Question: I am writing a simple rendering program using OpenGL 3.3.
I have following lines in my code (which should enable depth test and culling):
'''
glEnable(GL_DEPTH_TEST);
glDepthFunc(GL_LESS);
ExitOnGLError("ERROR: Could not set OpenGL depth testing options");
glEnable(GL_CULL_FACE);
glCullFace(GL_BACK);
glFrontFace(GL_CCW);
ExitOnGLError("ERROR: Could not set OpenGL culling options");
'''
However after rendering I see the following result:

As you can see the depth test does not seem to work. What am I doing wrong? Where I should look for the problem?
Some information that may be useful:
- - - - <URL>
Finally got it working! As it turns out I was not creating the buffer for depth rendering.
When I replaced this code (buffers initialization):
'''
glGenFramebuffers(1, &mainFrameBufferId);
glGenRenderbuffers(1, &renderBufferId);
glBindRenderbuffer(GL_RENDERBUFFER, renderBufferId);
glRenderbufferStorage(GL_RENDERBUFFER,
GL_RGBA8,
camera.imageSize.width,
camera.imageSize.height);
glBindFramebuffer(GL_FRAMEBUFFER, mainFrameBufferId);
glFramebufferRenderbuffer(GL_FRAMEBUFFER,
GL_COLOR_ATTACHMENT0,
GL_RENDERBUFFER,
renderBufferId);
CV_Assert(glCheckFramebufferStatus(GL_FRAMEBUFFER) == GL_FRAMEBUFFER_COMPLETE);
'''
with this one:
'''
glGenFramebuffers(1, &mainFrameBufferId);
glGenRenderbuffers(1, &renderBufferId);
glBindRenderbuffer(GL_RENDERBUFFER, renderBufferId);
glRenderbufferStorage(GL_RENDERBUFFER,
GL_RGBA8,
camera.imageSize.width,
camera.imageSize.height);
glBindFramebuffer(GL_FRAMEBUFFER, mainFrameBufferId);
glFramebufferRenderbuffer(GL_FRAMEBUFFER,
GL_COLOR_ATTACHMENT0,
GL_RENDERBUFFER,
renderBufferId);
CV_Assert(glCheckFramebufferStatus(GL_FRAMEBUFFER) == GL_FRAMEBUFFER_COMPLETE);
glGenRenderbuffers(1, &depthRenderBufferId);
glBindRenderbuffer(GL_RENDERBUFFER, depthRenderBufferId);
glRenderbufferStorage(GL_RENDERBUFFER,
GL_DEPTH24_STENCIL8,
camera.imageSize.width,
camera.imageSize.height);
glFramebufferRenderbuffer(GL_FRAMEBUFFER, GL_DEPTH_ATTACHMENT, GL_RENDERBUFFER, depthRenderBufferId);
glFramebufferRenderbuffer(GL_FRAMEBUFFER, GL_STENCIL_ATTACHMENT, GL_RENDERBUFFER, depthRenderBufferId);
'''
everything started to work fine!
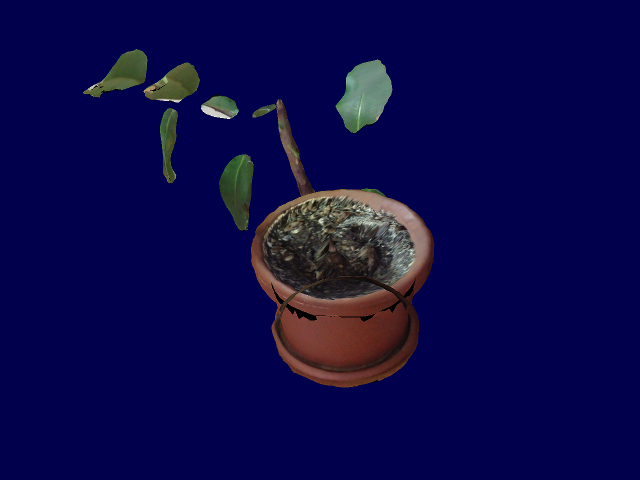
Answer: '''
static int visualAttribs[] = { None };
^^^^
int numberOfFramebufferConfigurations = 0;
GLXFBConfig* fbConfigs = glXChooseFBConfig( display, DefaultScreen(display), visualAttribs, &numberOfFramebufferConfigurations );
CV_Assert(fbConfigs != 0);
'''
<URL>:
> 'GLX_DEPTH_SIZE': Must be followed by a nonnegative minimum size specification. If this value is zero, frame buffer configurations with are preferred. Otherwise, the largest available depth buffer of at least the minimum size is preferred.
Try setting 'visualAttribs[]' to something like '{ GLX_DEPTH_SIZE, 16, None }'